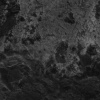
Atmospheric dust classification: not_dusty